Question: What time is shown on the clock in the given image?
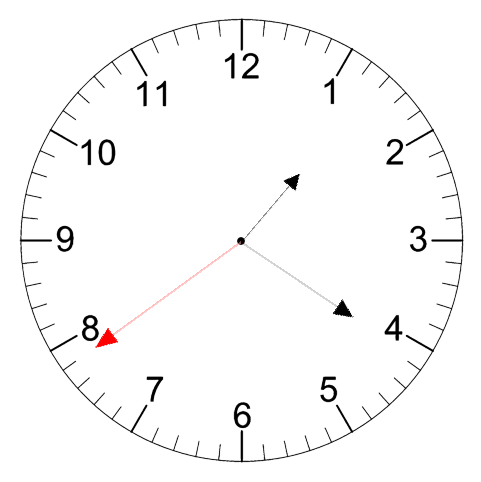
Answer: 01:20:39